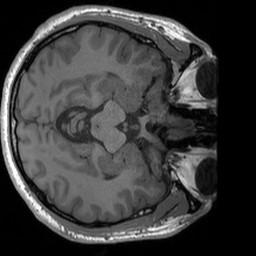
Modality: T1w
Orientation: axial
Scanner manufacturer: siemens
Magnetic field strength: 3 T
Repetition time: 1.54 s
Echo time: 0.00234 s